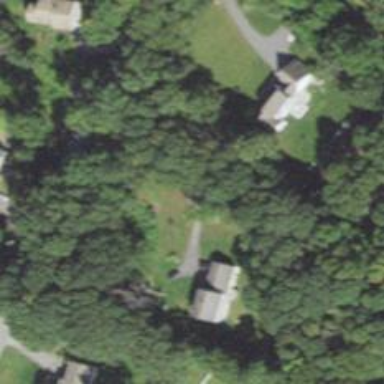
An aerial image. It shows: Residential driveway used as service road.